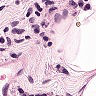
Metastatic tissue present: yes